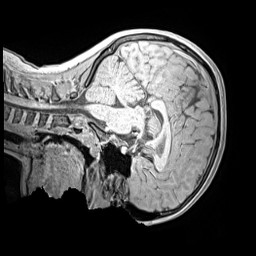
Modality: MP2RAGE
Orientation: sagittal
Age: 13
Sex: male
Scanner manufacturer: siemens
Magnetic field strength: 3 T
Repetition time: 4 s
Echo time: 0.00299 s